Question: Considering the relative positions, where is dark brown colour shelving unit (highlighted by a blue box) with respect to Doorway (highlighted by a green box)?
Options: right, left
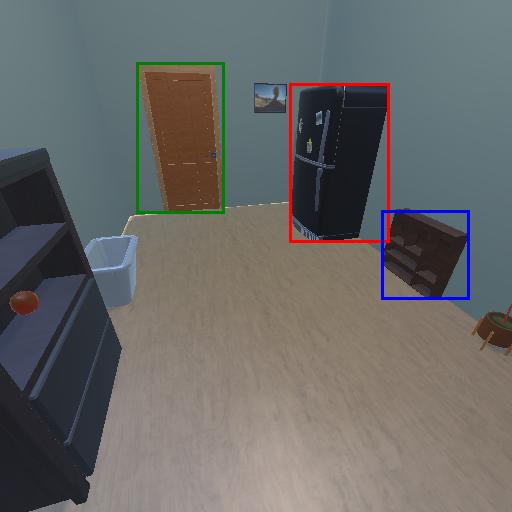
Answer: right